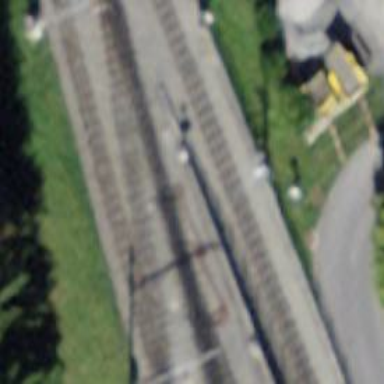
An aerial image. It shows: Railway switch.